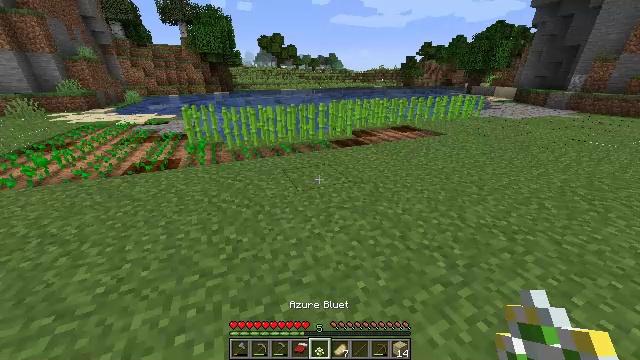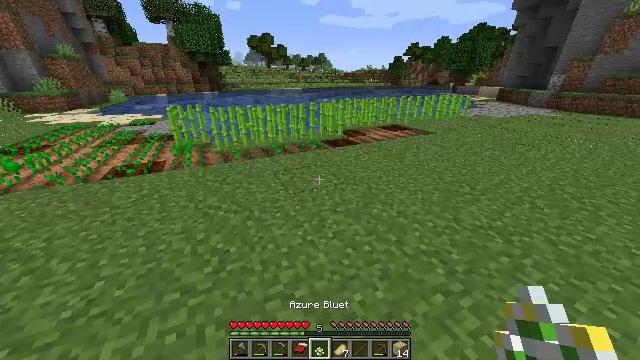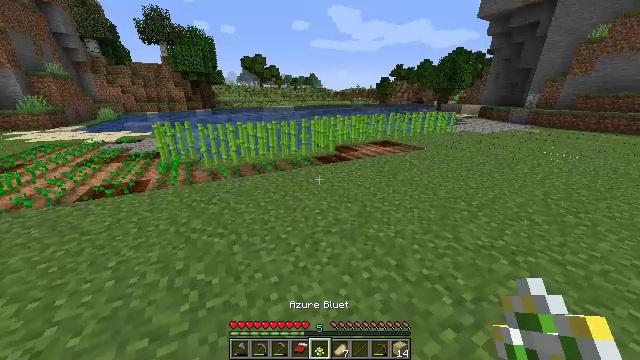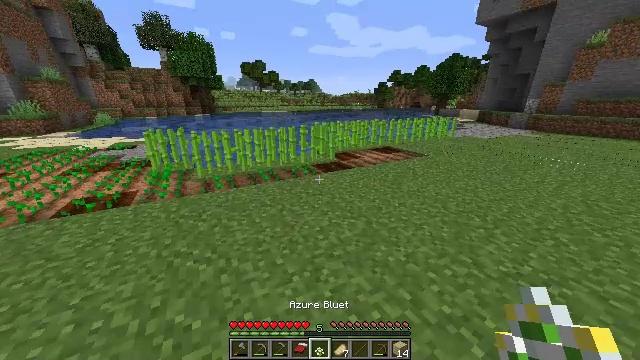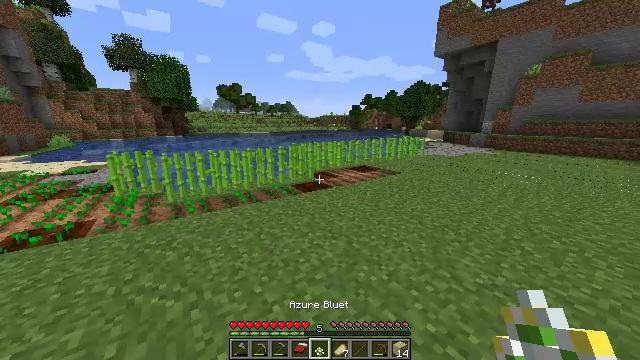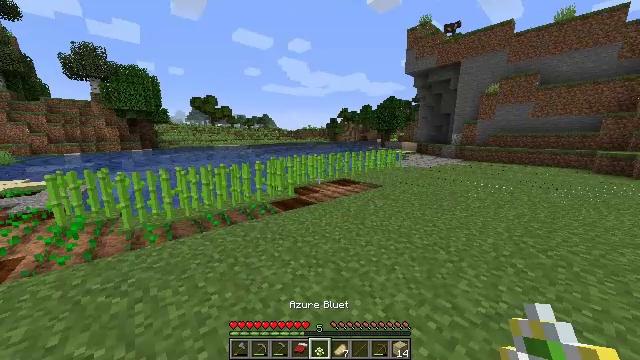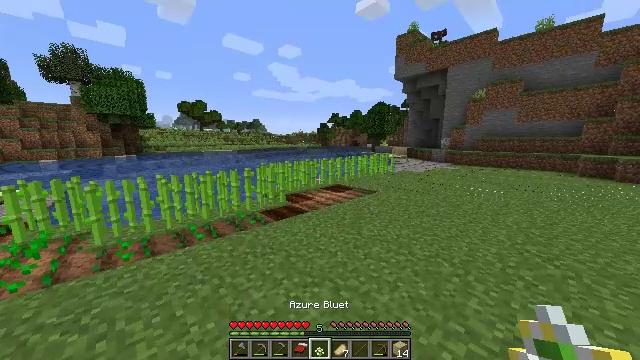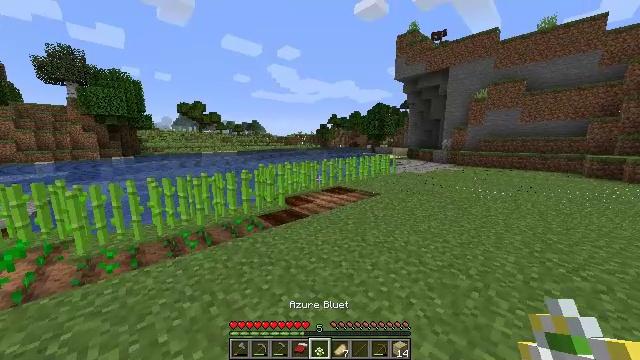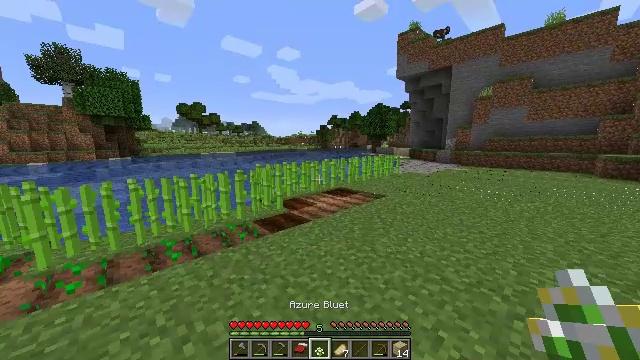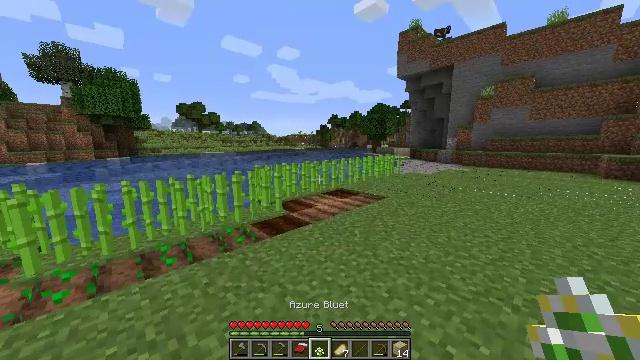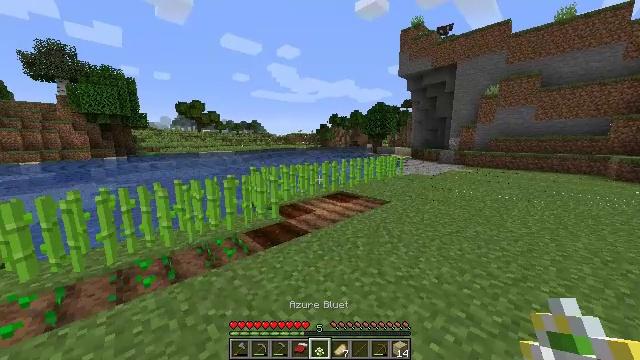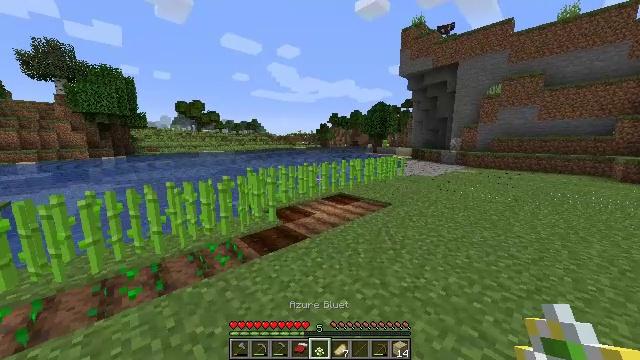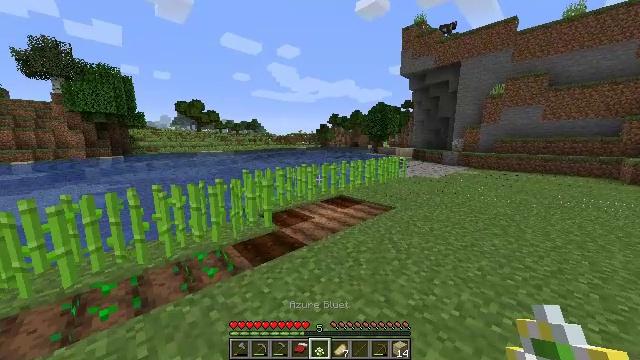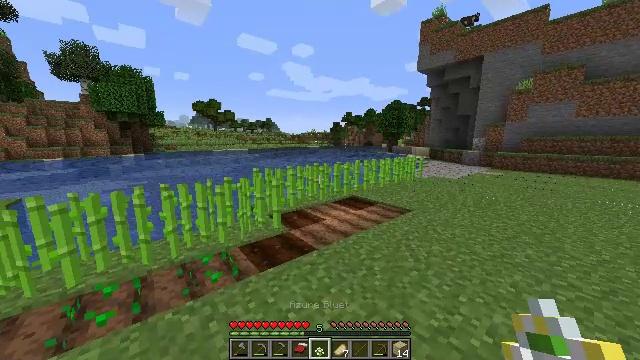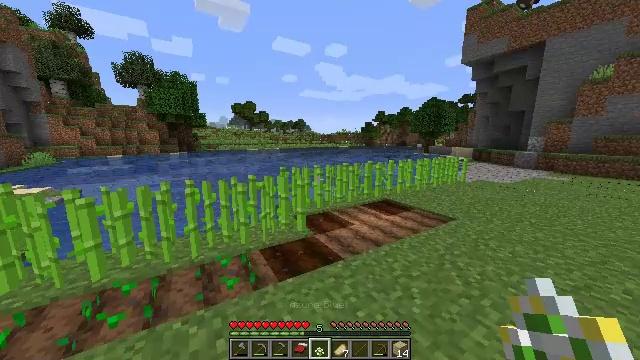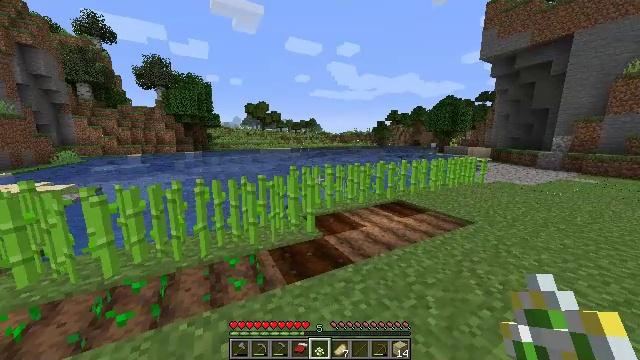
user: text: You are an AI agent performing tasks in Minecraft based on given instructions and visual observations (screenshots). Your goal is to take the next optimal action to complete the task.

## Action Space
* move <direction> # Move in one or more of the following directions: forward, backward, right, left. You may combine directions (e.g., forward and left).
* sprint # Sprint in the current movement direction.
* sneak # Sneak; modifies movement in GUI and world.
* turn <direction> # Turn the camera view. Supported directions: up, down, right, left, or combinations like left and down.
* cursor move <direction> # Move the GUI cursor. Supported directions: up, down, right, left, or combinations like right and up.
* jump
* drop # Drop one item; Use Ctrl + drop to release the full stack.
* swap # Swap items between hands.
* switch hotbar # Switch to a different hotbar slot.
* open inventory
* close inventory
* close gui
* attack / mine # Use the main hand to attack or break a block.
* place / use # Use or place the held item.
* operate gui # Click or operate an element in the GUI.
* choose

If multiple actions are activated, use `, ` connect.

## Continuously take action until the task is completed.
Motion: motion action
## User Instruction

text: Drop an azure bluet.
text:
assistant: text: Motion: move forward, sprint, turn right
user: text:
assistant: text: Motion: move forward, sprint, turn right and up
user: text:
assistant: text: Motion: move forward, sprint, turn up
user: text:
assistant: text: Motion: move forward, sprint, turn right and up
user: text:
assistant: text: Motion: move forward, sprint, turn right and up
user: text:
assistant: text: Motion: move forward, sprint, turn right and up
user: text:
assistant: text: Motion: move forward, sprint
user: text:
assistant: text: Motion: move forward, sprint
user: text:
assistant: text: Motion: move forward, sprint
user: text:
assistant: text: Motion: move forward, sprint
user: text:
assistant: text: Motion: move forward, sprint
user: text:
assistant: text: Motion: move forward, sprint
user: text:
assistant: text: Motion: move forward, sprint, turn left
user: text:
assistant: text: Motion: move forward, sprint, turn left
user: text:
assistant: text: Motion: move forward, sprint, turn left
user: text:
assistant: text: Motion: move forward and move right, sprint
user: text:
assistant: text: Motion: move forward and move right, sprint, turn right and up
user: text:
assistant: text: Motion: move forward and move right, sprint, turn right and up
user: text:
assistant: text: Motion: move forward and move right, sprint, turn right
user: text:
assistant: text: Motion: move forward and move right, sprint, turn right
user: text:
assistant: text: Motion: move forward and move right, sprint
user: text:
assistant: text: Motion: move forward and move right, sprint
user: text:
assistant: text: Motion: move forward, sprint
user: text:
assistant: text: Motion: move forward, sprint
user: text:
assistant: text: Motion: move forward, sprint, turn right and down
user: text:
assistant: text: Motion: move forward, sprint
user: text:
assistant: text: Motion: move forward and move right, sprint
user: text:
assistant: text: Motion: move forward and move right, sprint, turn left
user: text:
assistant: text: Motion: move forward and move right, sprint, turn left and up
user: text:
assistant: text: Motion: move forward, sprint, turn left